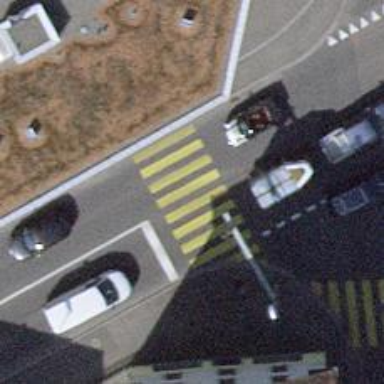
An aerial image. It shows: Crossing with zebra traffic signals.